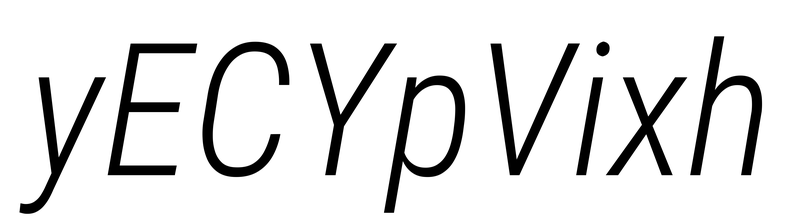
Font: Roboto-Italic_Condensed_Light_Italic